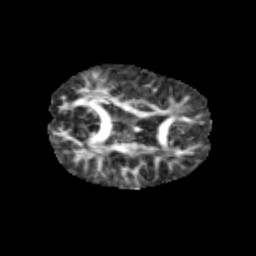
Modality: FA
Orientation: axial
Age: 9
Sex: male
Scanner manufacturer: siemens
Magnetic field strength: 3 T
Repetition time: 3.8 s
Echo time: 0.07 s